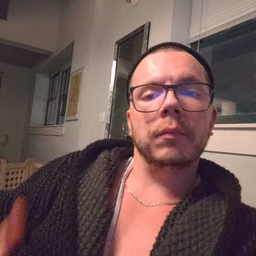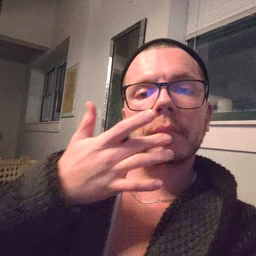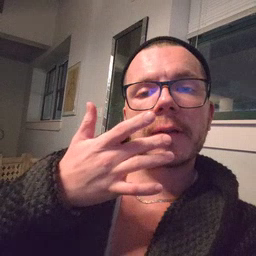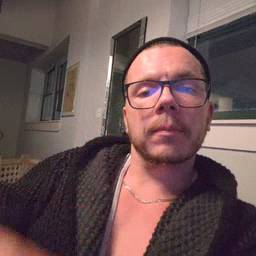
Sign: taste